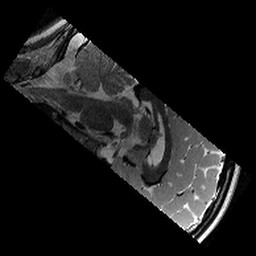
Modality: T2w
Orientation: sagittal
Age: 10
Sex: male
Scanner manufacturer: siemens
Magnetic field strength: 3 T
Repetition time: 9.23 s
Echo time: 0.067 s